八年级 · 算术
如图, 购买一种苹果所付款金额 $y$ (元) 与购买量 $x$ (千克) 之间的函数图象由线段 $O A$ 和射线 $A B$组成, 则一次购买 3 千克这种苹果比分三次每次购买 1 千克这种苹果可节省 $(\quad)$

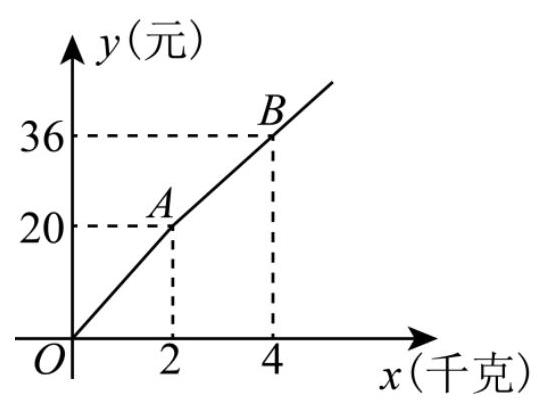
4 元
B. 3 元
C. 2 元
D. 1 元
答案: C